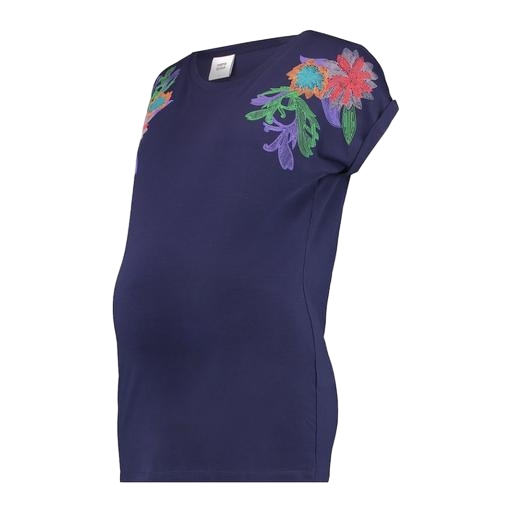
blue maternity top embroidery, blue maternity navy folk floral, pink elle embroidered maternity/nursing top, white background